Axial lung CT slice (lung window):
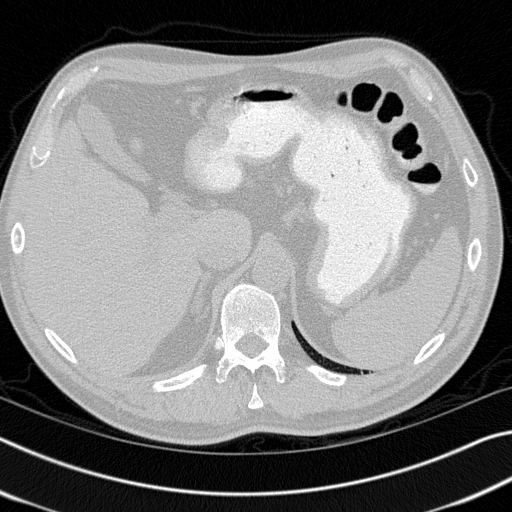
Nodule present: no